Current action and preconditions to check: trajectory_clear

Your task: For each precondition in the list above, predict whether it will hold at this action.

Consider the current scene as observed from the mobile robot's camera, and analyze the predicted future states of all dynamic agents (e.g., people, animals, vehicles, or any moving entities) within the NEXT SECOND.

IMPORTANT: Only answer "very likely" if you are absolutely certain—based on strong, clear evidence—that a dynamic agent will violate the precondition in the predicted future state. Do NOT answer "very likely" for unlikely, ambiguous, or low-probability risks.

Ask yourself for each precondition: Is there a high probability, with clear and convincing evidence, that the predicted future states of any dynamic agent will interfere with the predicted future state of the currently executing action within the NEXT SECOND, causing that precondition to fail?

Assess the risk level based on these predictions. Use "likely" or "very likely" if motions create a clear risk of interference.

Use "neutral" or "improbable" if agents are nearby but their predicted paths are clearly diverging or non-conflicting.

Failure Risk Categories: "very improbable", "improbable", "neutral", "likely", "very likely"

Answer Format: Output ONLY the probability_of_failure value from these categories: "very improbable", "improbable", "neutral", "likely", "very likely"

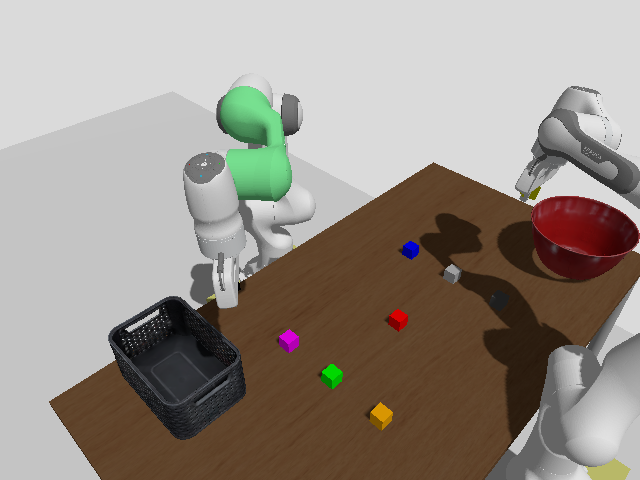

Answer: very improbable